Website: lowes
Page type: payment
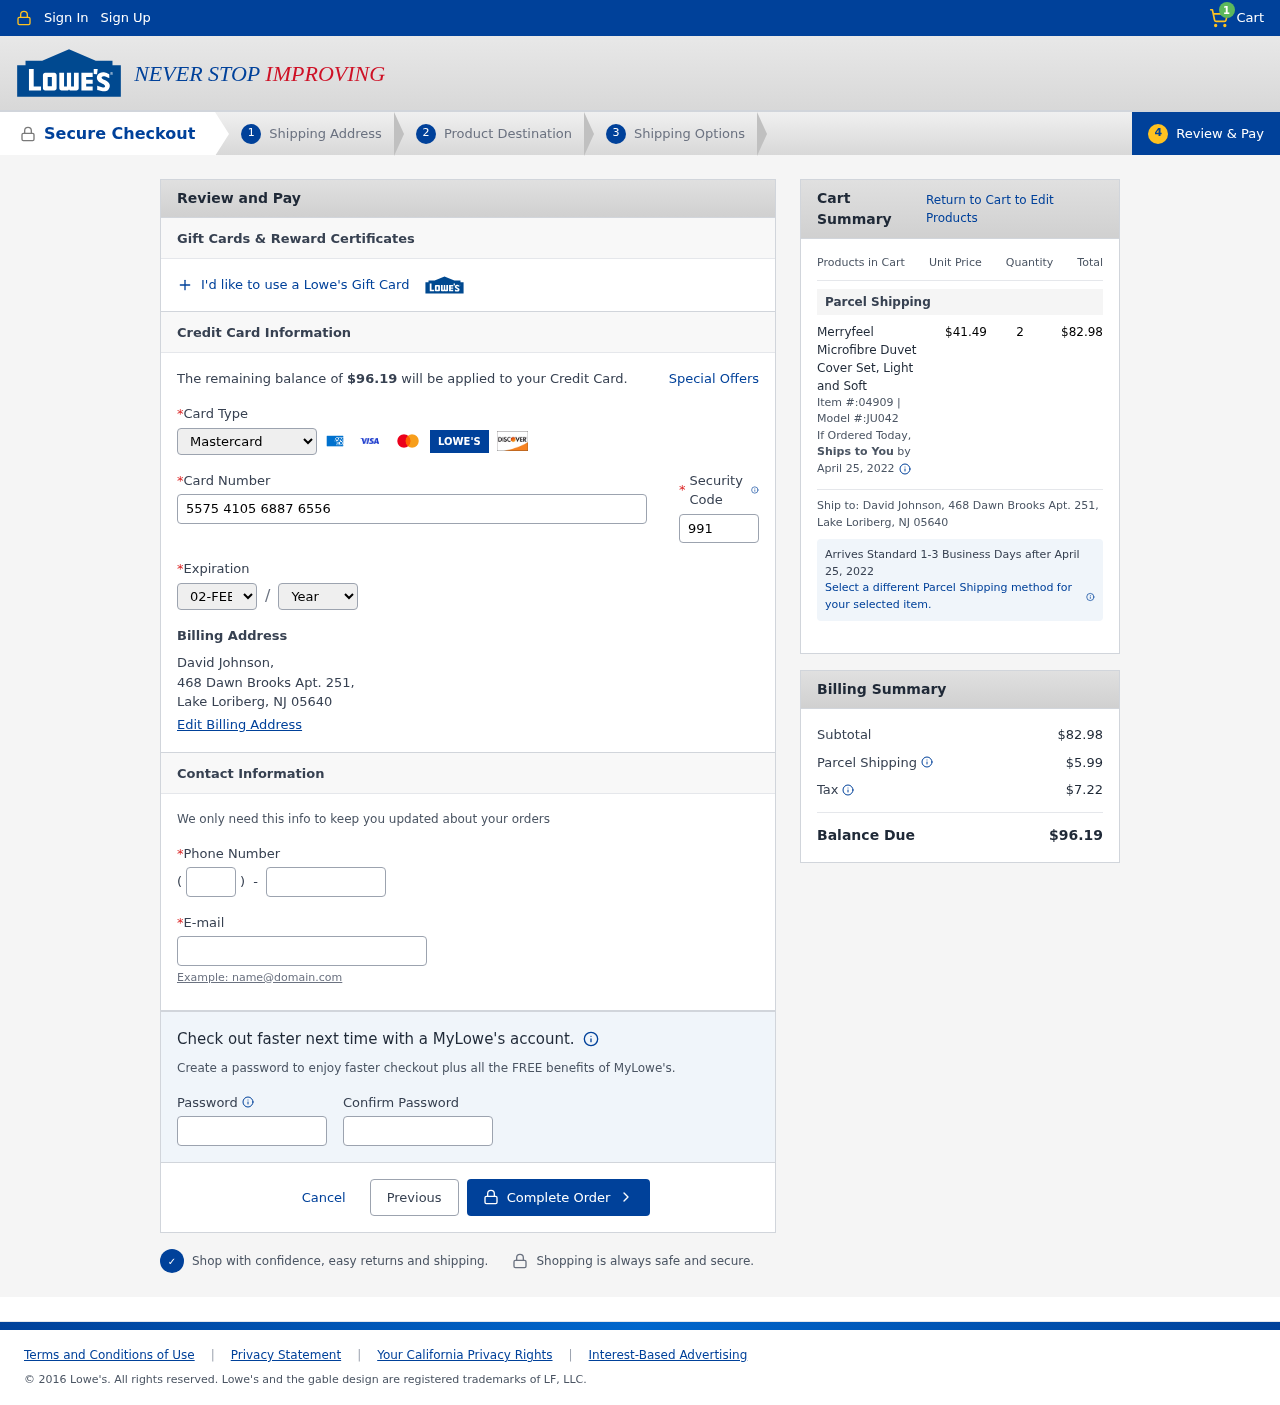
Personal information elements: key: PII_CARD_CVV
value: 991
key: PII_CARD_EXPIRY_MONTH
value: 02
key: PII_CARD_EXPIRY_YEAR
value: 26
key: PII_CARD_NUMBER
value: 5575 4105 6887 6556
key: PII_CARD_TYPE
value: Mastercard
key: PII_CITY_STATE_ZIP
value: Lake Loriberg, NJ 05640
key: PII_EMAIL
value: david.johnson@gmail.com
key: PII_FULLNAME
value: David Johnson,
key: PII_PHONE
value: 8069710513
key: PII_PHONE_AREA
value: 806
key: PII_STREET
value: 468 Dawn Brooks Apt. 251,
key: PII_FULLNAME2
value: David Johnson
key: PII_STREET2
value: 468 Dawn Brooks Apt. 251
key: PII_CITY_STATE_ZIP2
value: Lake Loriberg, NJ 05640
Product elements: key: PRODUCT1_NAME
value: Merryfeel Microfibre Duvet Cover Set, Light and Soft
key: PRODUCT1_PRICE
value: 41.49
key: PRODUCT1_QUANTITY
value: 2
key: PRODUCT1_ITEM
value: Item #:04909
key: PRODUCT1_MODEL
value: Model #:JU042
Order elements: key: ORDER_NUM_ITEMS
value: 1
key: ORDER_TOTAL
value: $96.19
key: ORDER_SHIPPING_DATE
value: April 25, 2022
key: ORDER_SUBTOTAL
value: $82.98
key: ORDER_SHIPPING_DATE2
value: April 25, 2022
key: ORDER_SHIPPING_COST
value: $5.99
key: ORDER_TAX
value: $7.22